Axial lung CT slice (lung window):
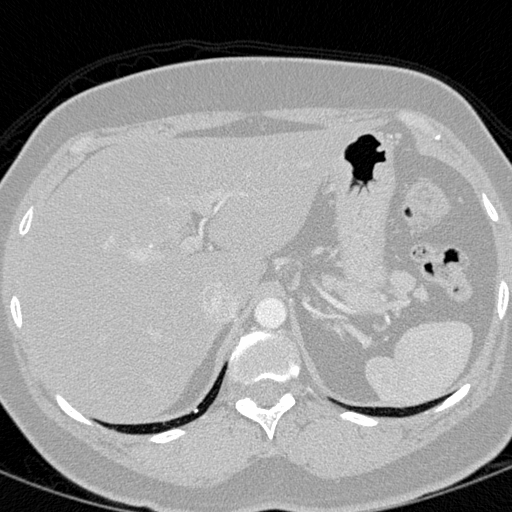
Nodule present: no